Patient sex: M
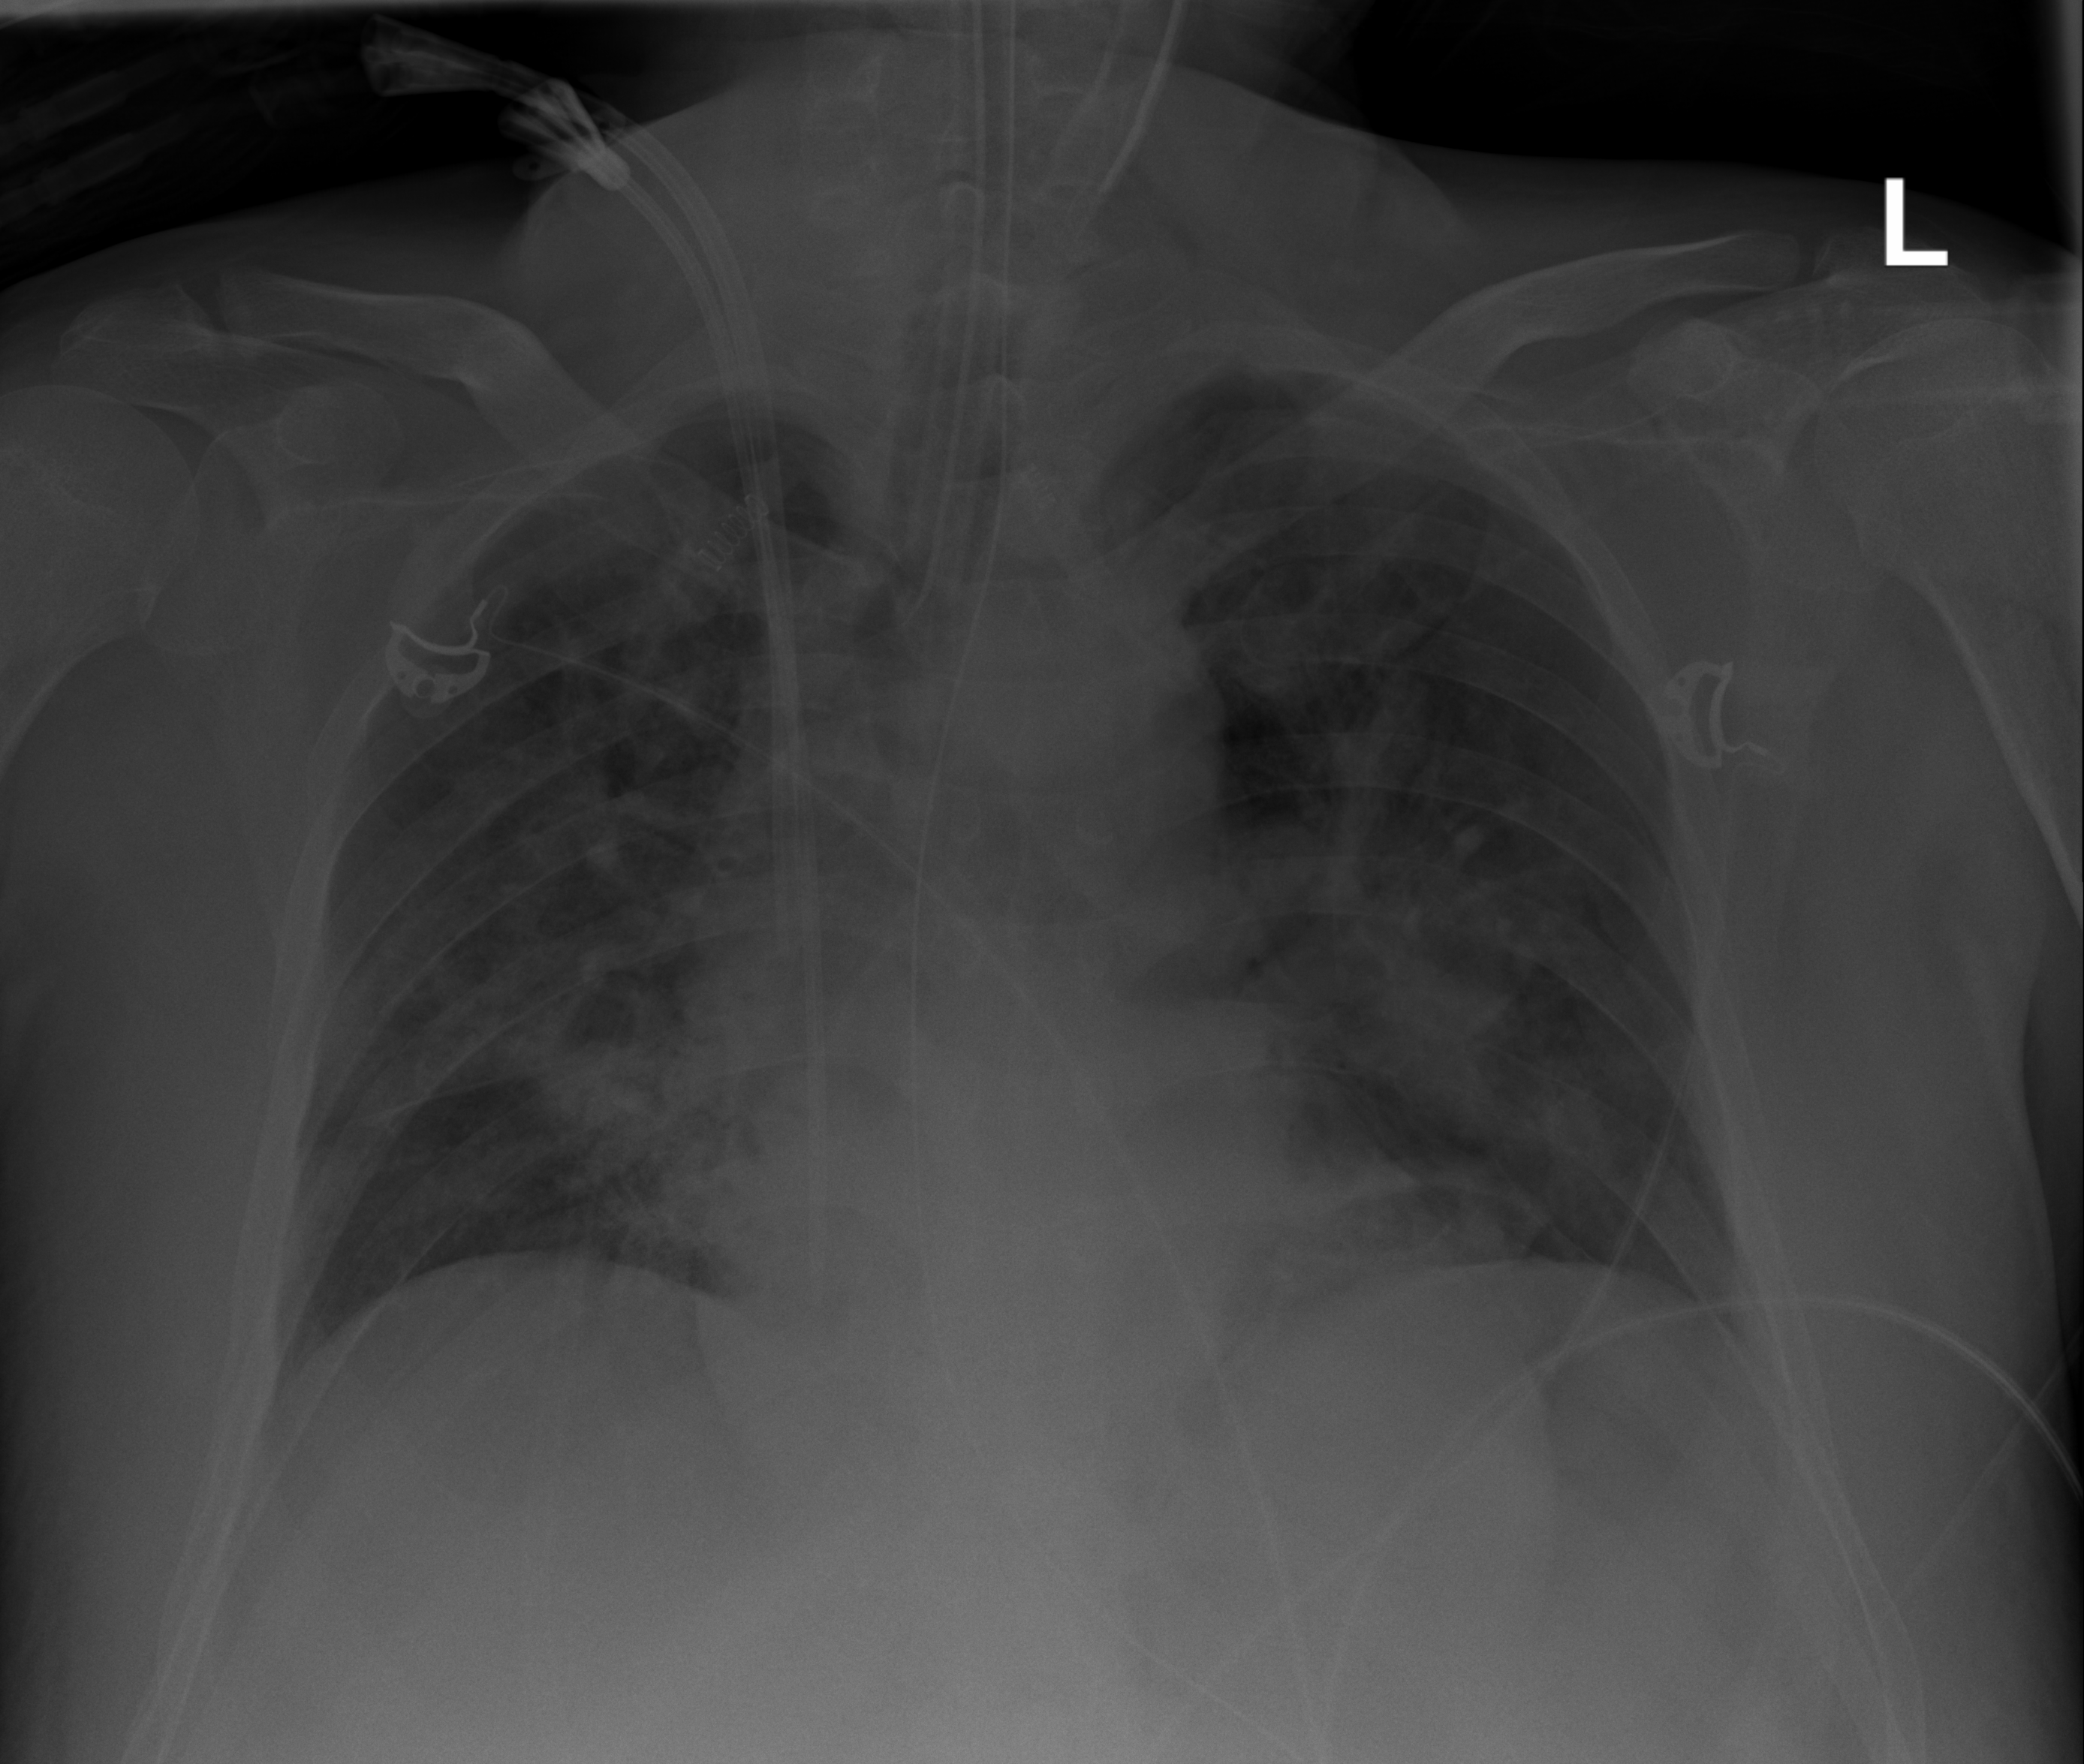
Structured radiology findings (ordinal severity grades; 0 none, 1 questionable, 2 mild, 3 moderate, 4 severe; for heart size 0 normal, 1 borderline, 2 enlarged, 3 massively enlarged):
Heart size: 0
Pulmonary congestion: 2
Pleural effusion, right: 0
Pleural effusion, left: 0
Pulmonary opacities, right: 2
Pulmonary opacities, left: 2
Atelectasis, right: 0
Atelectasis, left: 0